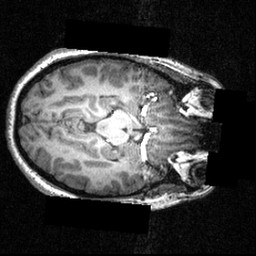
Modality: T1w
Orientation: axial
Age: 16
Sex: female
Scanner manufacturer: siemens
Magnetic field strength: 3.951 T
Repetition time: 1.5 s
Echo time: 0.00335 s